Question: My application overrides the onPreviewFrame callback to pass the current camera frame to a webrtc native function. This works perfectly, however I want to be able to switch to sending a static frame instead of video, if that option has been selected in my app.
So far I have created a YUV NV21 image, which I am storing in the assets dir. All attempts to pass that frame down to the native function have resulted in purple/green stripes rather than the actual image.
This is what I have so far;
'''
@Override
public void onPreviewFrame(byte[] data, Camera camera) {
previewBufferLock.lock();
if (mFrameProvider.isEnabled()) {
mFrameProvider.overwriteWithFrame(data, expectedFrameSize);
}
if (isCaptureRunning) {
if (data.length == expectedFrameSize) {
ProvideCameraFrame(data, expectedFrameSize, context);
cameraUtils.addCallbackBuffer(camera, data);
}
}
previewBufferLock.unlock();
}
@Override
public byte[] overwriteWithPreviewFrame(byte[] data, int expectedFrameSize) {
if (mFrameData == null) {
loadPreviewFrame();
}
for (int i=0; i < expectedFrameSize; i++) {
if (i < mFrameData.length) {
data[i] = mFrameData[i];
}
}
return data;
}
'''
And
'''
private void loadPreviewFrame() {
try {
InputStream open = mContext.getResources().getAssets().open(PREVIEW_FRAME_FILE);
mFrameData = IOUtils.toByteArray(open);
open.close();
} catch (Exception e) {
Log.e("", "", e);
}
}
'''
I have tried converting the image to a bitmap too. So the question is how can I open a YUV frame from assets and convert it into a suitable format to pass to the native methods.
Results in the following output;

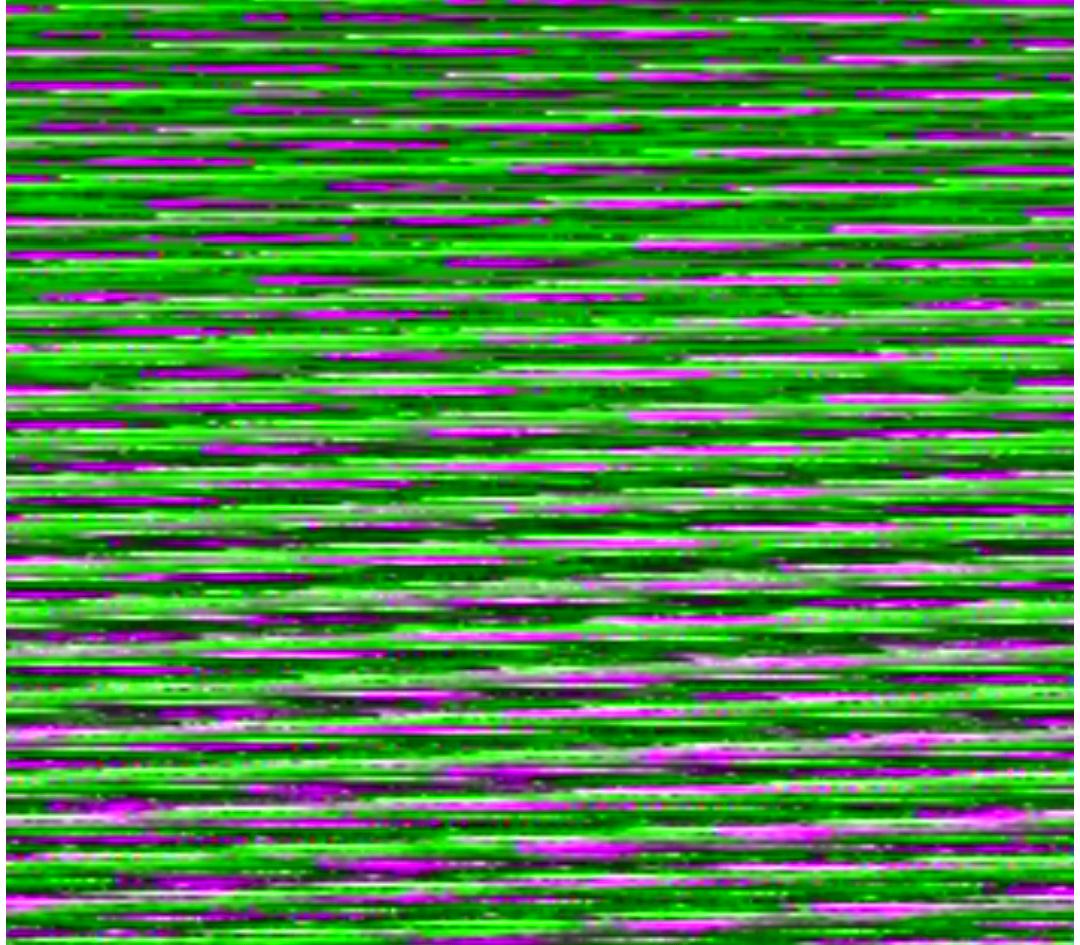
Answer: Right after a long fight with Android API I have managed to get this working.
There were two issues that caused the green/purple output;
the generated YUV frame was larger than the original preview frame at the same resolution, so the data being passed down to the native code was missing around 30% of its image data.
the native code required the resolution of the preview frame and not the camera.
Below is a working solution for anyone who wishes to add a static frame;
so updated code:
'''
@Override
public byte[] getPreviewFrameData(int width, int height) {
if (mPreviewFrameData == null) {
loadPreviewFrame(width, height);
}
return mPreviewFrameData;
}
private void loadPreviewFrame(int width, int height) {
try {
Bitmap previewImage = BitmapFactory.decodeResource(mContext.getResources(), R.drawable.frame);
Bitmap resizedPreviewImage = Bitmap.createScaledBitmap(previewImage, width, height, false);
BitmapConverter bitmapConverter = new BitmapConverter();
mPreviewFrameData = bitmapConverter.convertToNV21(resizedPreviewImage);
} catch (Exception e) {
Log.e("DisabledCameraFrameProvider", "Failed to loadPreviewFrame");
}
}
class BitmapConverter {
byte [] convertToNV21(Bitmap bitmap) {
int inputWidth = bitmap.getWidth();
int inputHeight = bitmap.getHeight();
int [] argb = new int[inputWidth * inputHeight];
bitmap.getPixels(argb, 0, inputWidth, 0, 0, inputWidth, inputHeight);
byte [] yuv = new byte[inputWidth*inputHeight*3/2];
encodeYUV420SP(yuv, argb, inputWidth, inputHeight);
bitmap.recycle();
return yuv;
}
void encodeYUV420SP(byte[] yuv420sp, int[] argb, int width, int height) {
final int frameSize = width * height;
int yIndex = 0;
int uvIndex = frameSize;
int R, G, B, Y, U, V;
int index = 0;
for (int j = 0; j < height; j++) {
for (int i = 0; i < width; i++) {
R = (argb[index] & 0xff0000) >> 16;
G = (argb[index] & 0xff00) >> 8;
B = (argb[index] & 0xff);
Y = ( ( 66 * R + 129 * G + 25 * B + 128) >> 8) + 16;
U = ( ( -38 * R - 74 * G + 112 * B + 128) >> 8) + 128;
V = ( ( 112 * R - 94 * G - 18 * B + 128) >> 8) + 128;
yuv420sp[yIndex++] = (byte) ((Y < 0) ? 0 : ((Y > 255) ? 255 : Y));
if (j % 2 == 0 && index % 2 == 0) {
yuv420sp[uvIndex++] = (byte)((V<0) ? 0 : ((V > 255) ? 255 : V));
yuv420sp[uvIndex++] = (byte)((U<0) ? 0 : ((U > 255) ? 255 : U));
}
index ++;
}
}
}
}
'''
Then finally in your callback;
'''
public void onPreviewFrame(byte[] data, Camera camera) {
byte[] bytes = data;
if (!mProvider.isVideoEnabled()) {
Camera.Size previewSize = camera.getParameters().getPreviewSize();
bytes = mProvider.getPreviewFrameData(previewSize.width, previewSize.height);
}
ProvideCameraFrame(bytes, bytes.length, context);
}
'''
The key was to scale the image to the camera preview size and convert the image to YUV colour space.